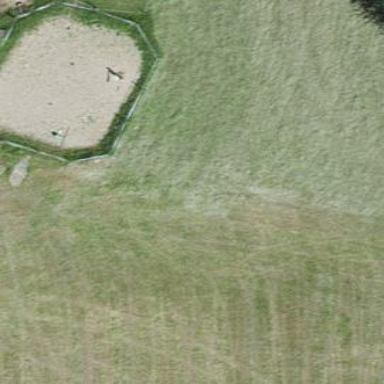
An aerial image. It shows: Area designated for horse riding.